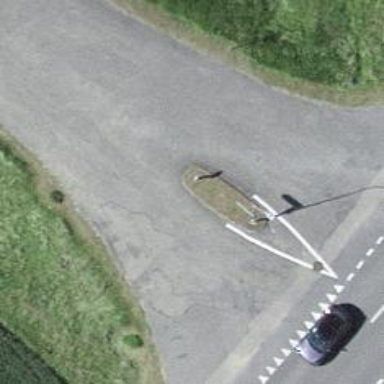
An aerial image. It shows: Traffic calming island.